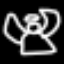
Label: angel